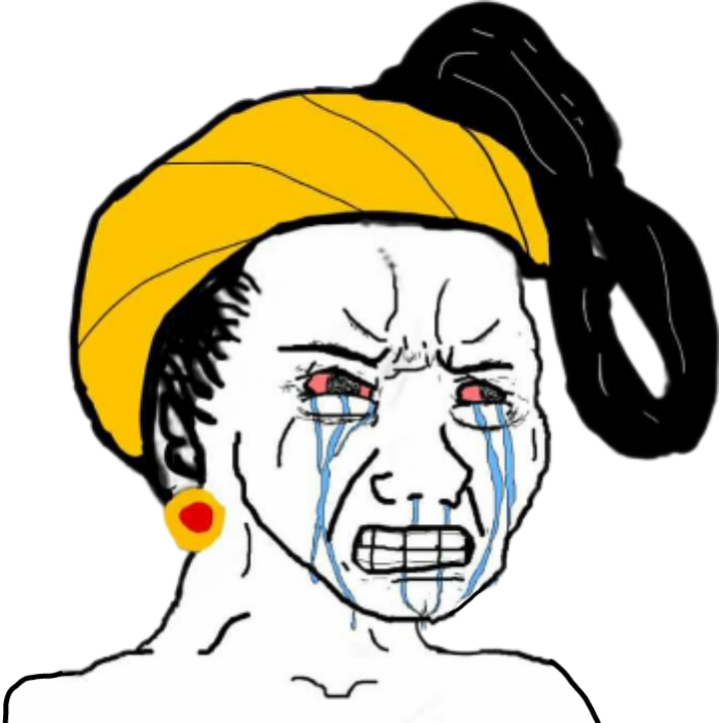
Label: 5_Crying_Wojak